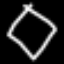
Label: diamond